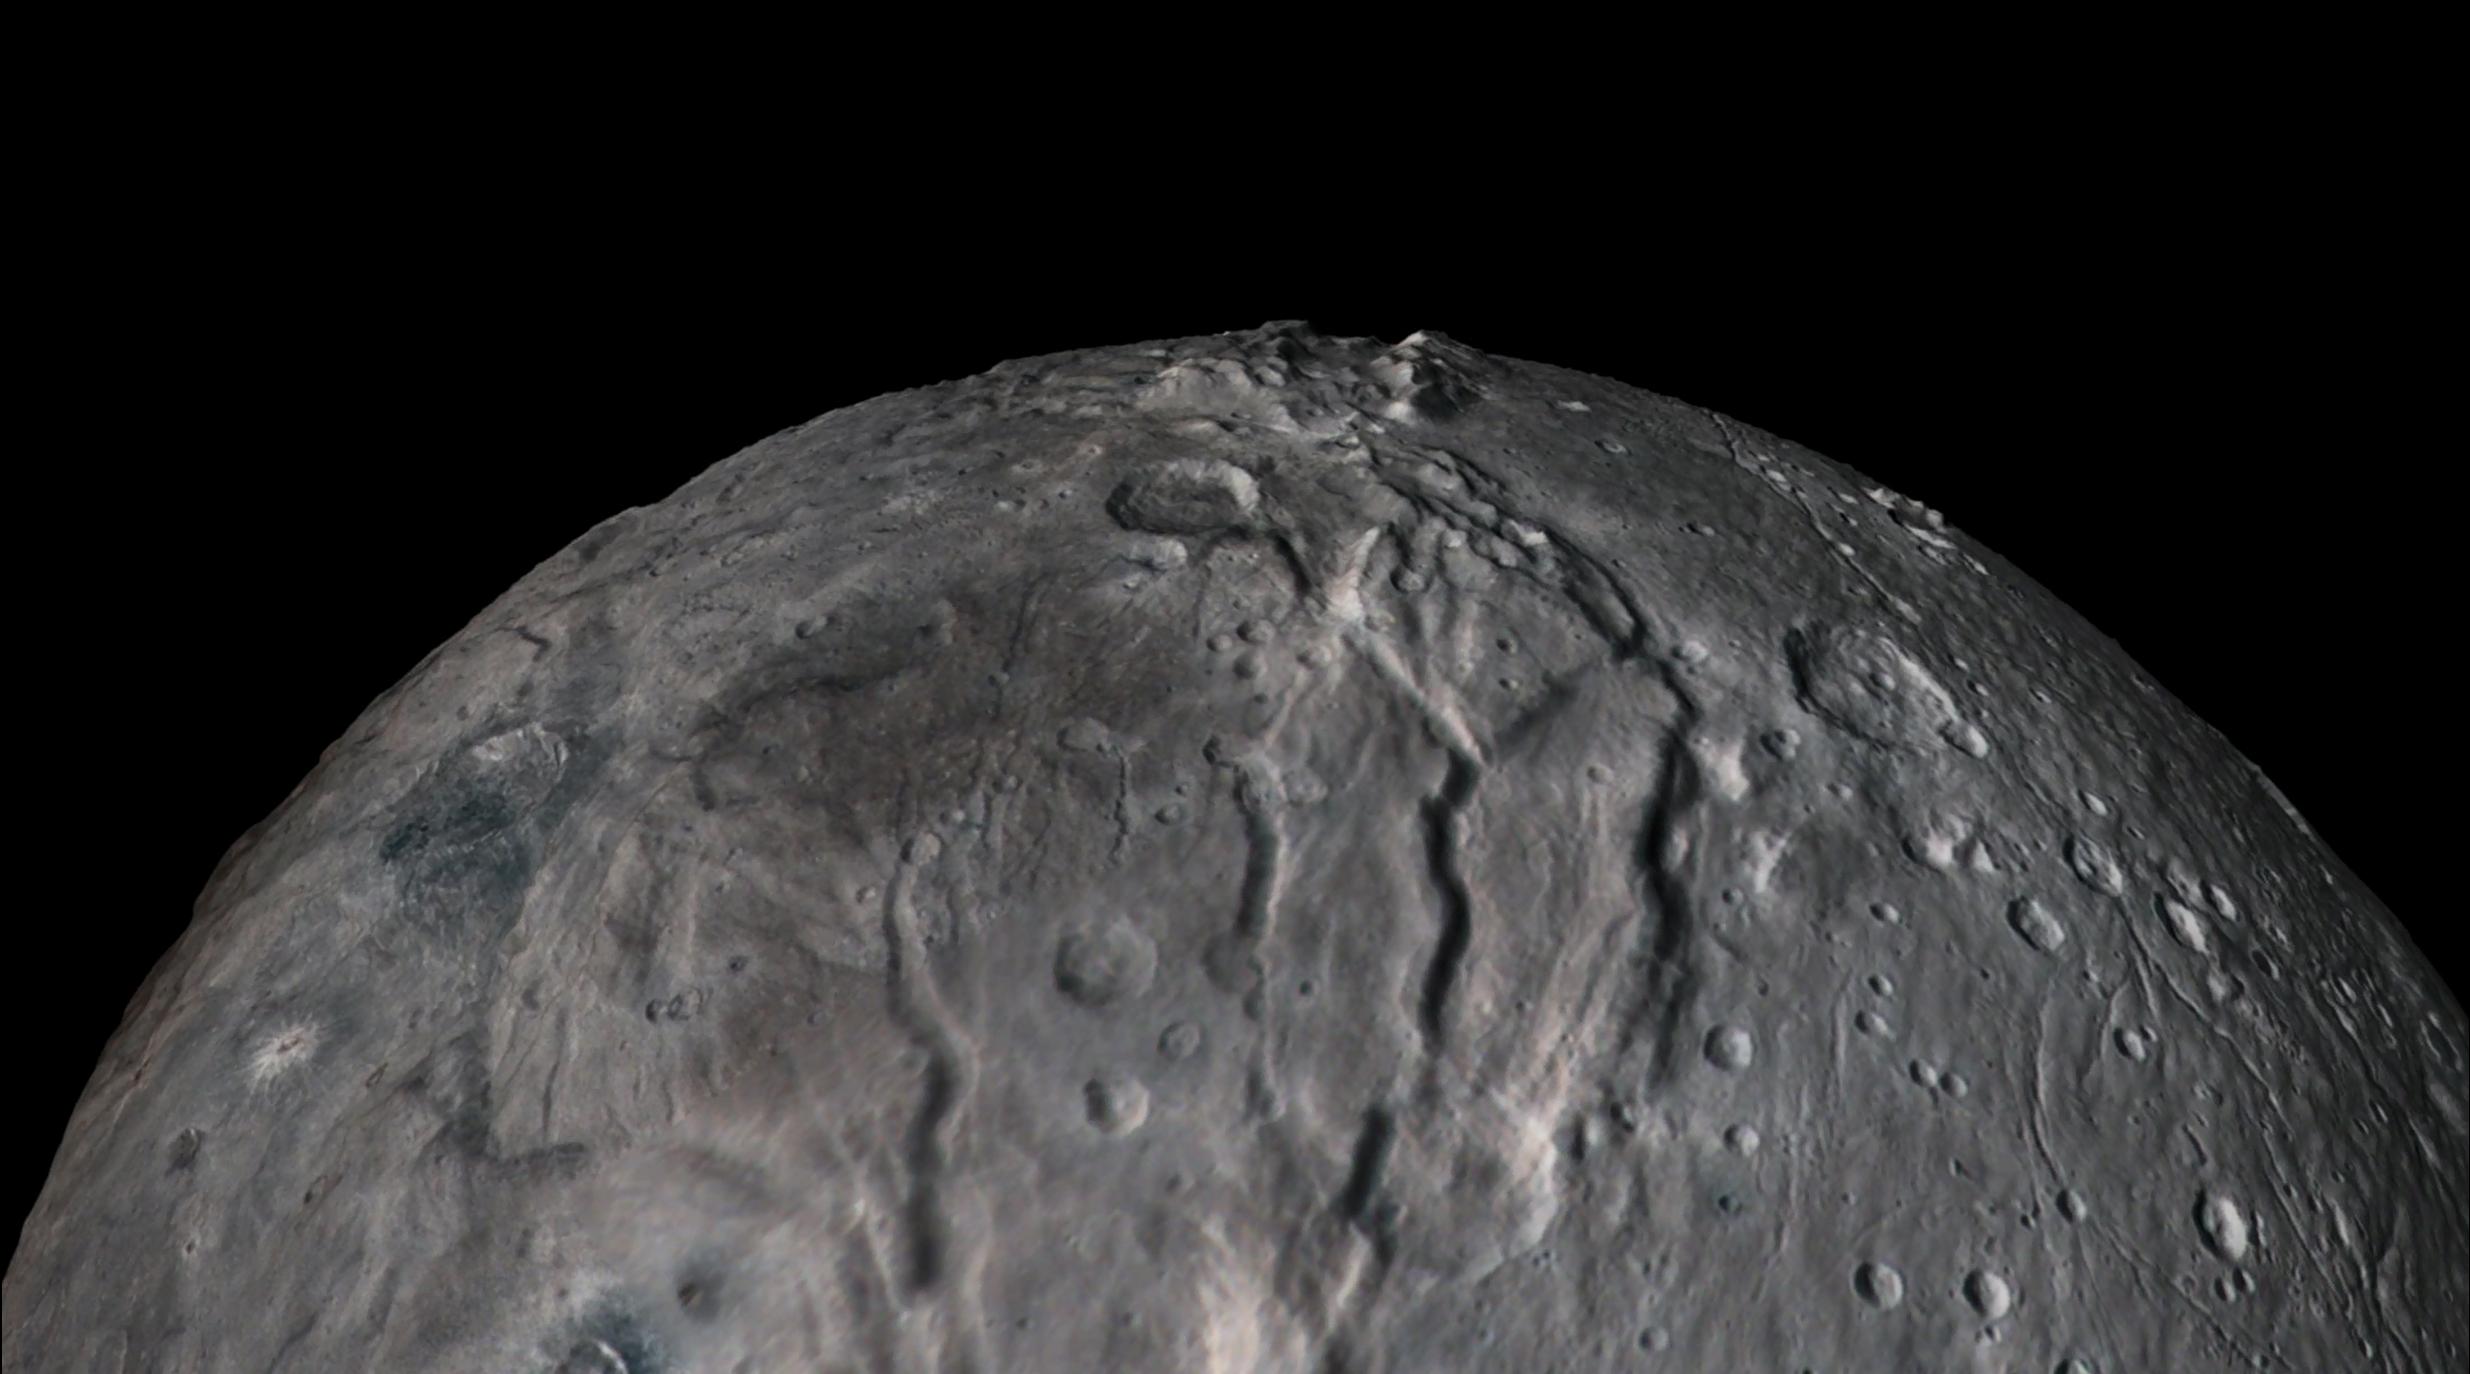
Soaring over Charon New Horizons, Charon, Pluto, Dwarf planet